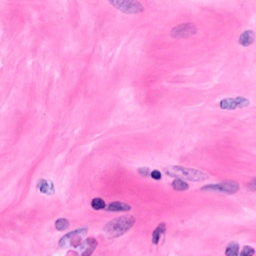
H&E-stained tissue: Breast